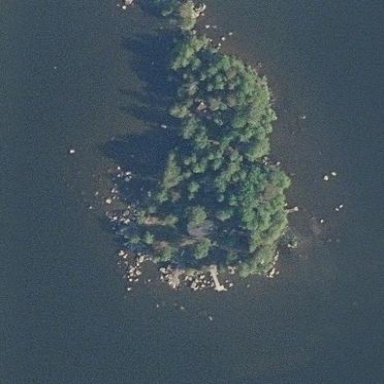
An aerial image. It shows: Island.